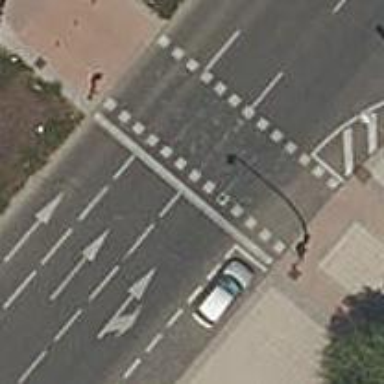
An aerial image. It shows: Road with traffic signals at crossing.